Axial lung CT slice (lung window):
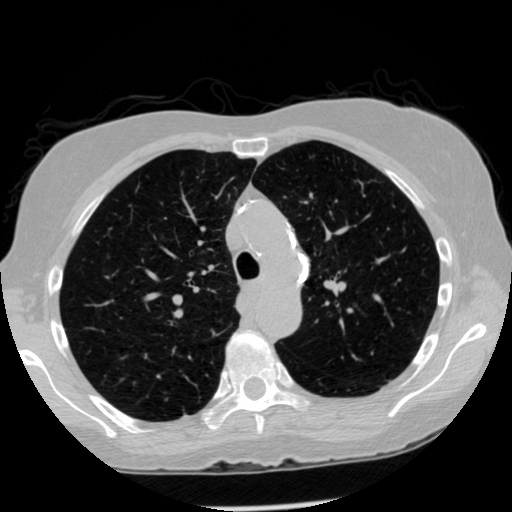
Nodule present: no